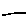
Label: line